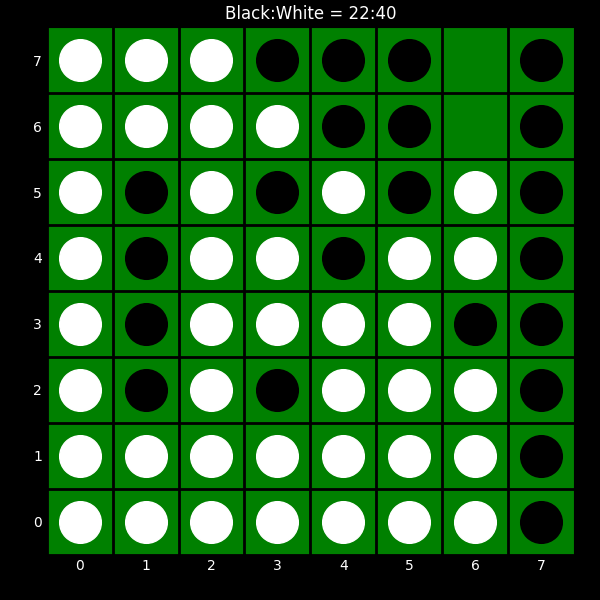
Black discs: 22
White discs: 40